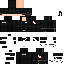
A male human skin with dark skin, wearing brown helmet dressed in a black hoodie and black pants, featuring a closed mouth.